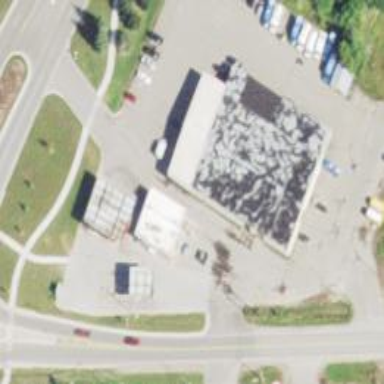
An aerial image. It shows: Convenience shop.